Interaction volume radius: 10 \u00c5
Interaction volume height: 20 \u00c5
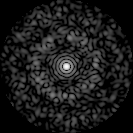
Disorder parameter: 0.8377